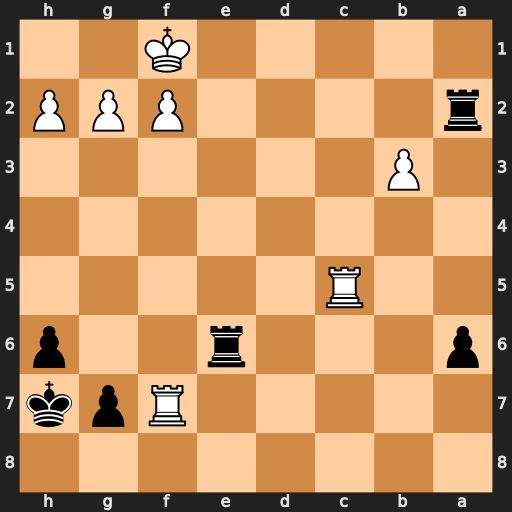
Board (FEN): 8/5Rpk/p3r2p/2R5/8/1P6/r4PPP/5K2
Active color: b
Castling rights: -
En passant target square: -
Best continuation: Ra1+ Rc1 Rxc1#